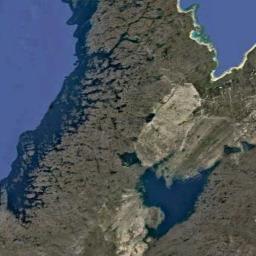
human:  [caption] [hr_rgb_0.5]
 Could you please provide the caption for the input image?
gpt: There are many different shapes of water around the wetlands .

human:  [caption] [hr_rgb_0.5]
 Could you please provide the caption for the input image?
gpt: The wetland consists of bare land, Dry plants and water .

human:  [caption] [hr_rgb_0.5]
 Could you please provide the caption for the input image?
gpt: There are small creeks in the middle of this wetland .

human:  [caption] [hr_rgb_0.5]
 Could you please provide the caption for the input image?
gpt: There is a large area of ​​dense brown bare land in a lake in a wetland .

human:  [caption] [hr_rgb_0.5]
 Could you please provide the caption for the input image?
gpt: The wetland is beside a blue sea .